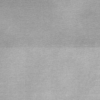
Label: dusty